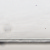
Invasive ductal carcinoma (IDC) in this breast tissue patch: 0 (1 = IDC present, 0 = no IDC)